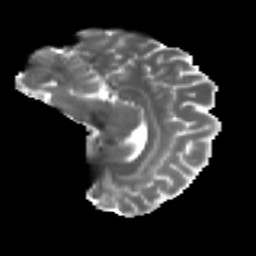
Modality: T2w
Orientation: sagittal
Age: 34
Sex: female
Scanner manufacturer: ge
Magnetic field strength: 3 T
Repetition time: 7.8 s
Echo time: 0.0606 s